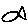
Label: fish